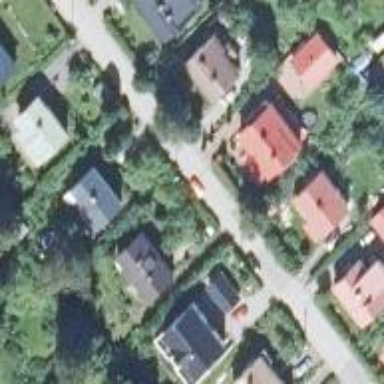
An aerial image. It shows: Residential area.